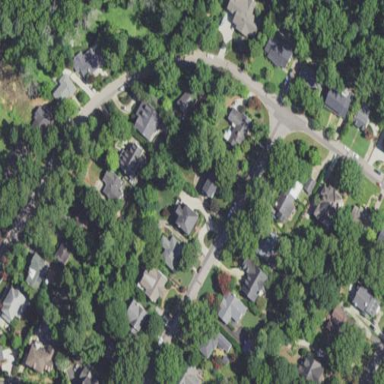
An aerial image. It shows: Residential neighbourhood.